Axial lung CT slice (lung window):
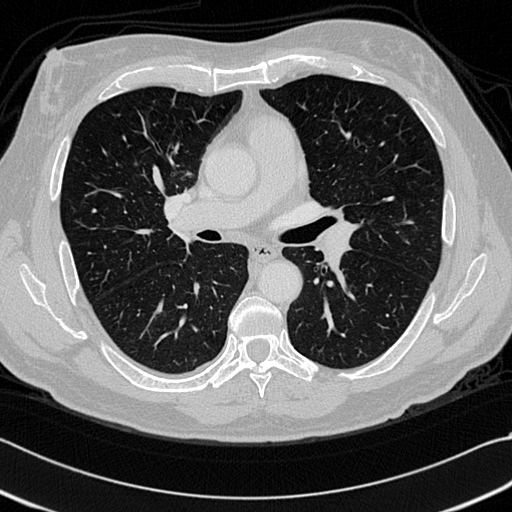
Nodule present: no